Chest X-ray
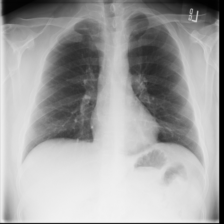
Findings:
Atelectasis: negative
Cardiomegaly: negative
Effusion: negative
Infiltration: negative
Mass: negative
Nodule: negative
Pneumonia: negative
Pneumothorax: negative
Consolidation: negative
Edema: negative
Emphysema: negative
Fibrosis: negative
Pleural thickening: negative
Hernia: negative